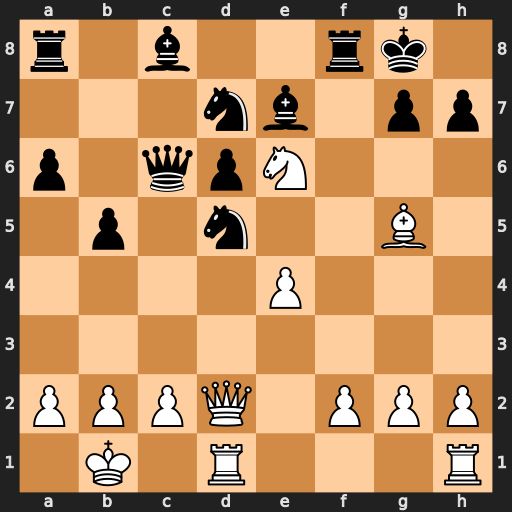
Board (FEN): r1b2rk1/3nb1pp/p1qpN3/1p1n2B1/4P3/8/PPPQ1PPP/1K1R3R
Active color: w
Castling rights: -
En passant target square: -
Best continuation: exd5 Qb6 Bxe7